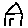
Label: house